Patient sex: M
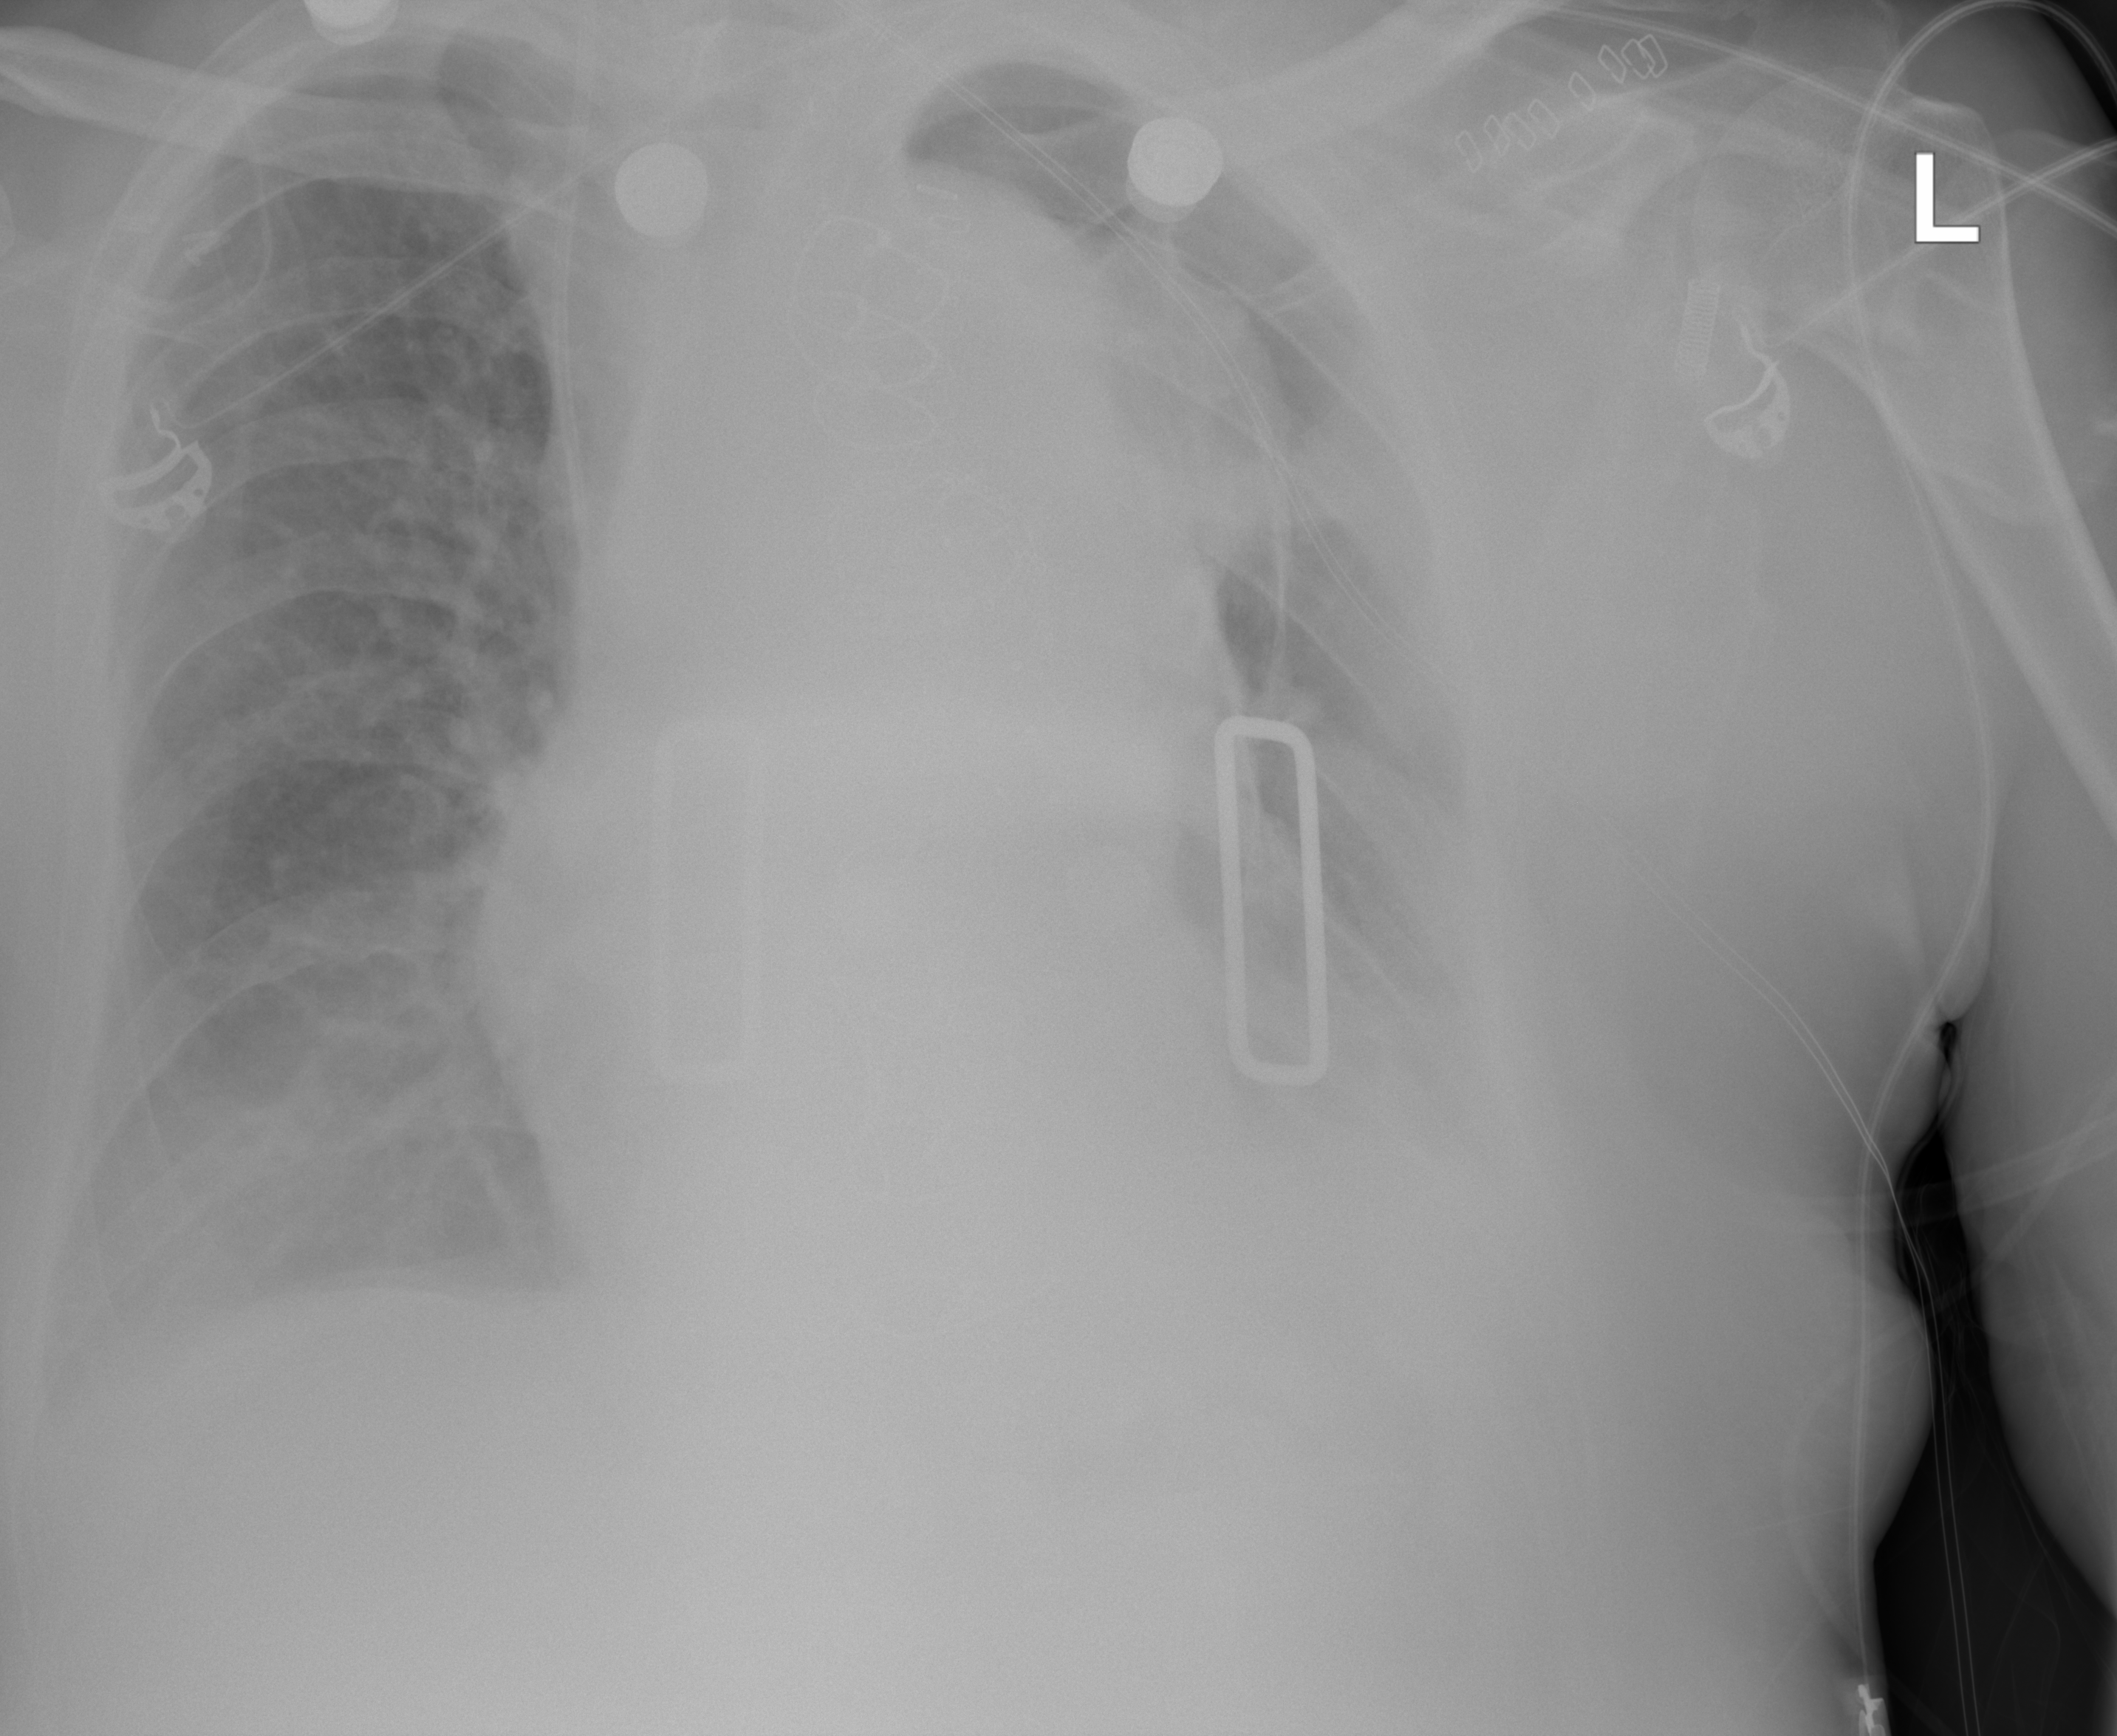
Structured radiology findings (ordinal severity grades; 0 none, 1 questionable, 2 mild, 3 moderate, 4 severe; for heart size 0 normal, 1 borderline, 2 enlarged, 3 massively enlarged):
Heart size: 3
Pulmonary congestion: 2
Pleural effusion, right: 0
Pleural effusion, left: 2
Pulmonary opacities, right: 0
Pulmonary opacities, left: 0
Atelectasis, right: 2
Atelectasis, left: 2